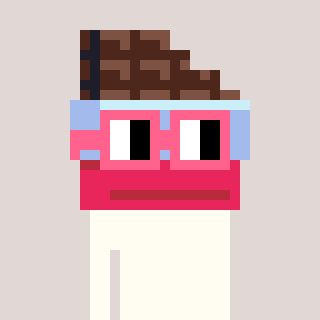
a pixel art character with square pink glasses, a chocolate-shaped head and a darkpink-colored body on a warm background